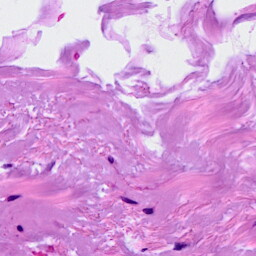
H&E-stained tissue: Breast